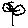
Label: flower